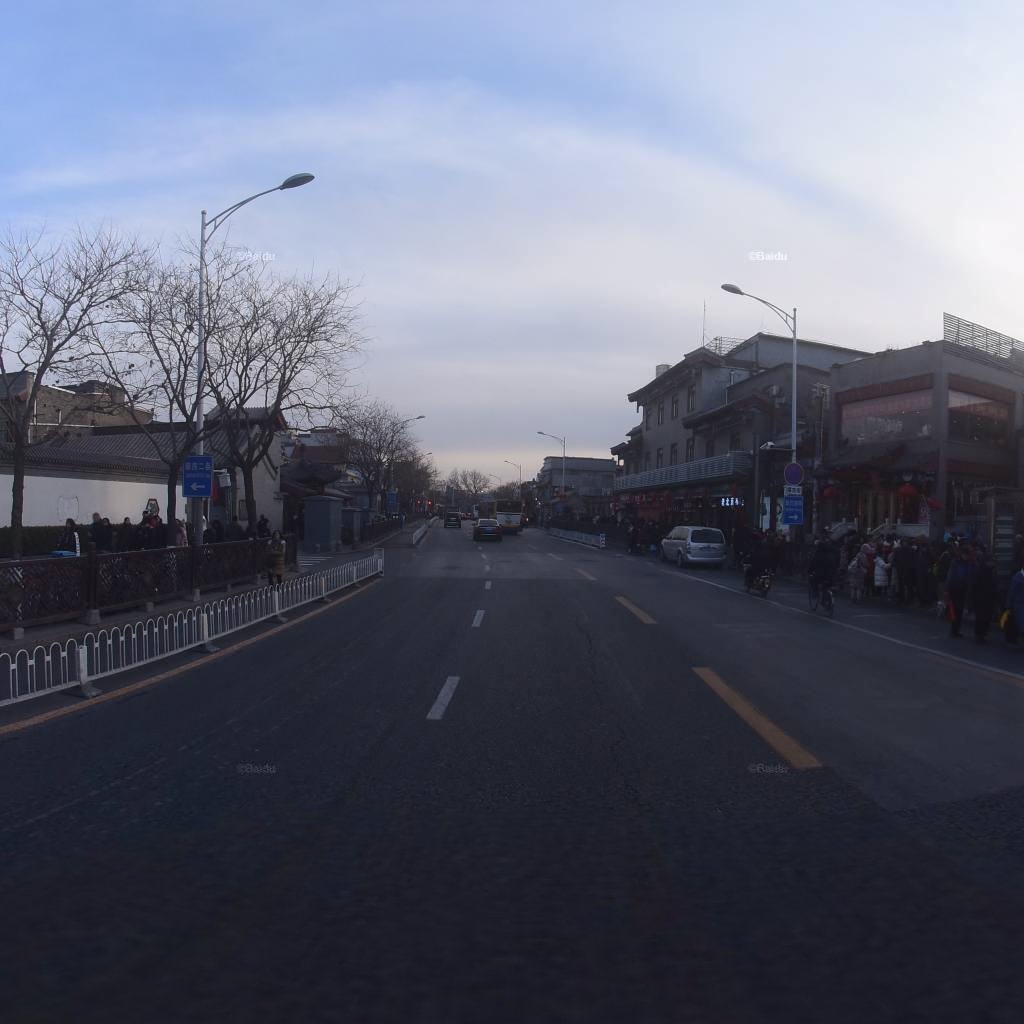
Region: Xicheng
Road damage annotations: longitudinal crack